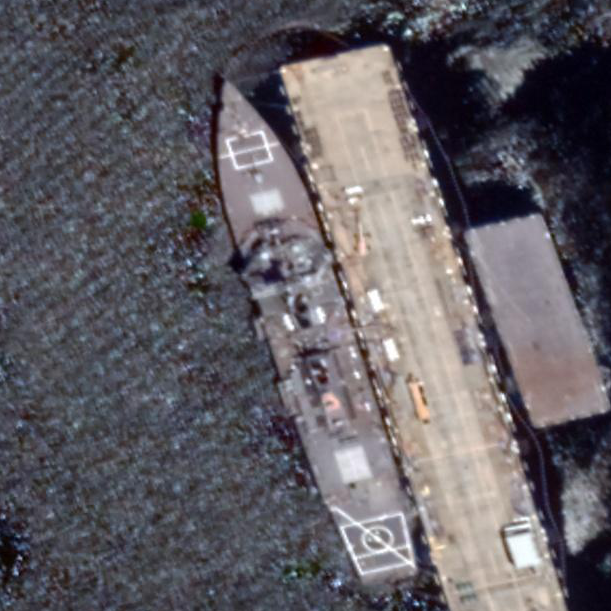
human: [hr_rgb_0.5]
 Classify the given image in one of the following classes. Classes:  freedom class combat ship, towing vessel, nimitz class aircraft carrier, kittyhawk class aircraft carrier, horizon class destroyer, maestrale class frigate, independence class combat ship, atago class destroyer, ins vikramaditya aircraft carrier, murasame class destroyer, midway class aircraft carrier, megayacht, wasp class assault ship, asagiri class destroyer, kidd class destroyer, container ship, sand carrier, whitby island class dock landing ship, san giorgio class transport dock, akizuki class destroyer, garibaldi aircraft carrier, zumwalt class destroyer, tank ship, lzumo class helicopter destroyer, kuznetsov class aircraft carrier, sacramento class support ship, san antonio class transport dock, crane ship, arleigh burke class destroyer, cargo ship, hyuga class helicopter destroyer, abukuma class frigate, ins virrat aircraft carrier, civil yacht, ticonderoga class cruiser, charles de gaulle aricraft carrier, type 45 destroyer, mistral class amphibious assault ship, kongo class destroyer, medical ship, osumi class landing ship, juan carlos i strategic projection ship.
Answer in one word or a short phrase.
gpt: Arleigh Burke class destroyer